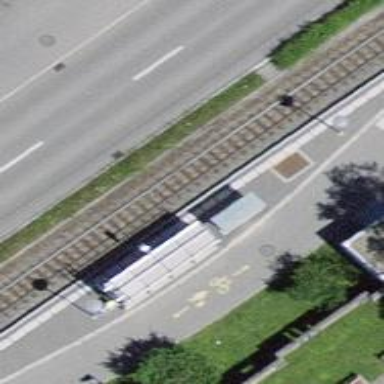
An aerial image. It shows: Railway halt station for public transport.